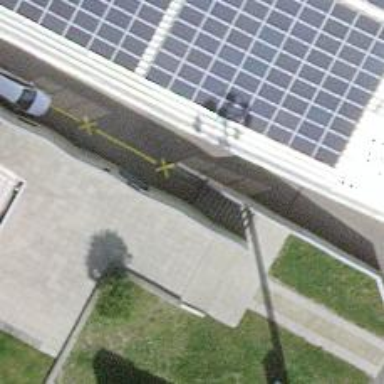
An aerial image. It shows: Set of steps on the road.